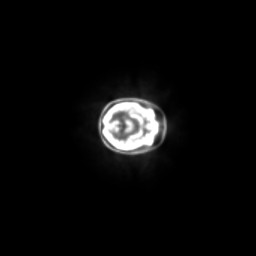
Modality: PET
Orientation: axial
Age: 18
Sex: female
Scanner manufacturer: siemens